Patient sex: F
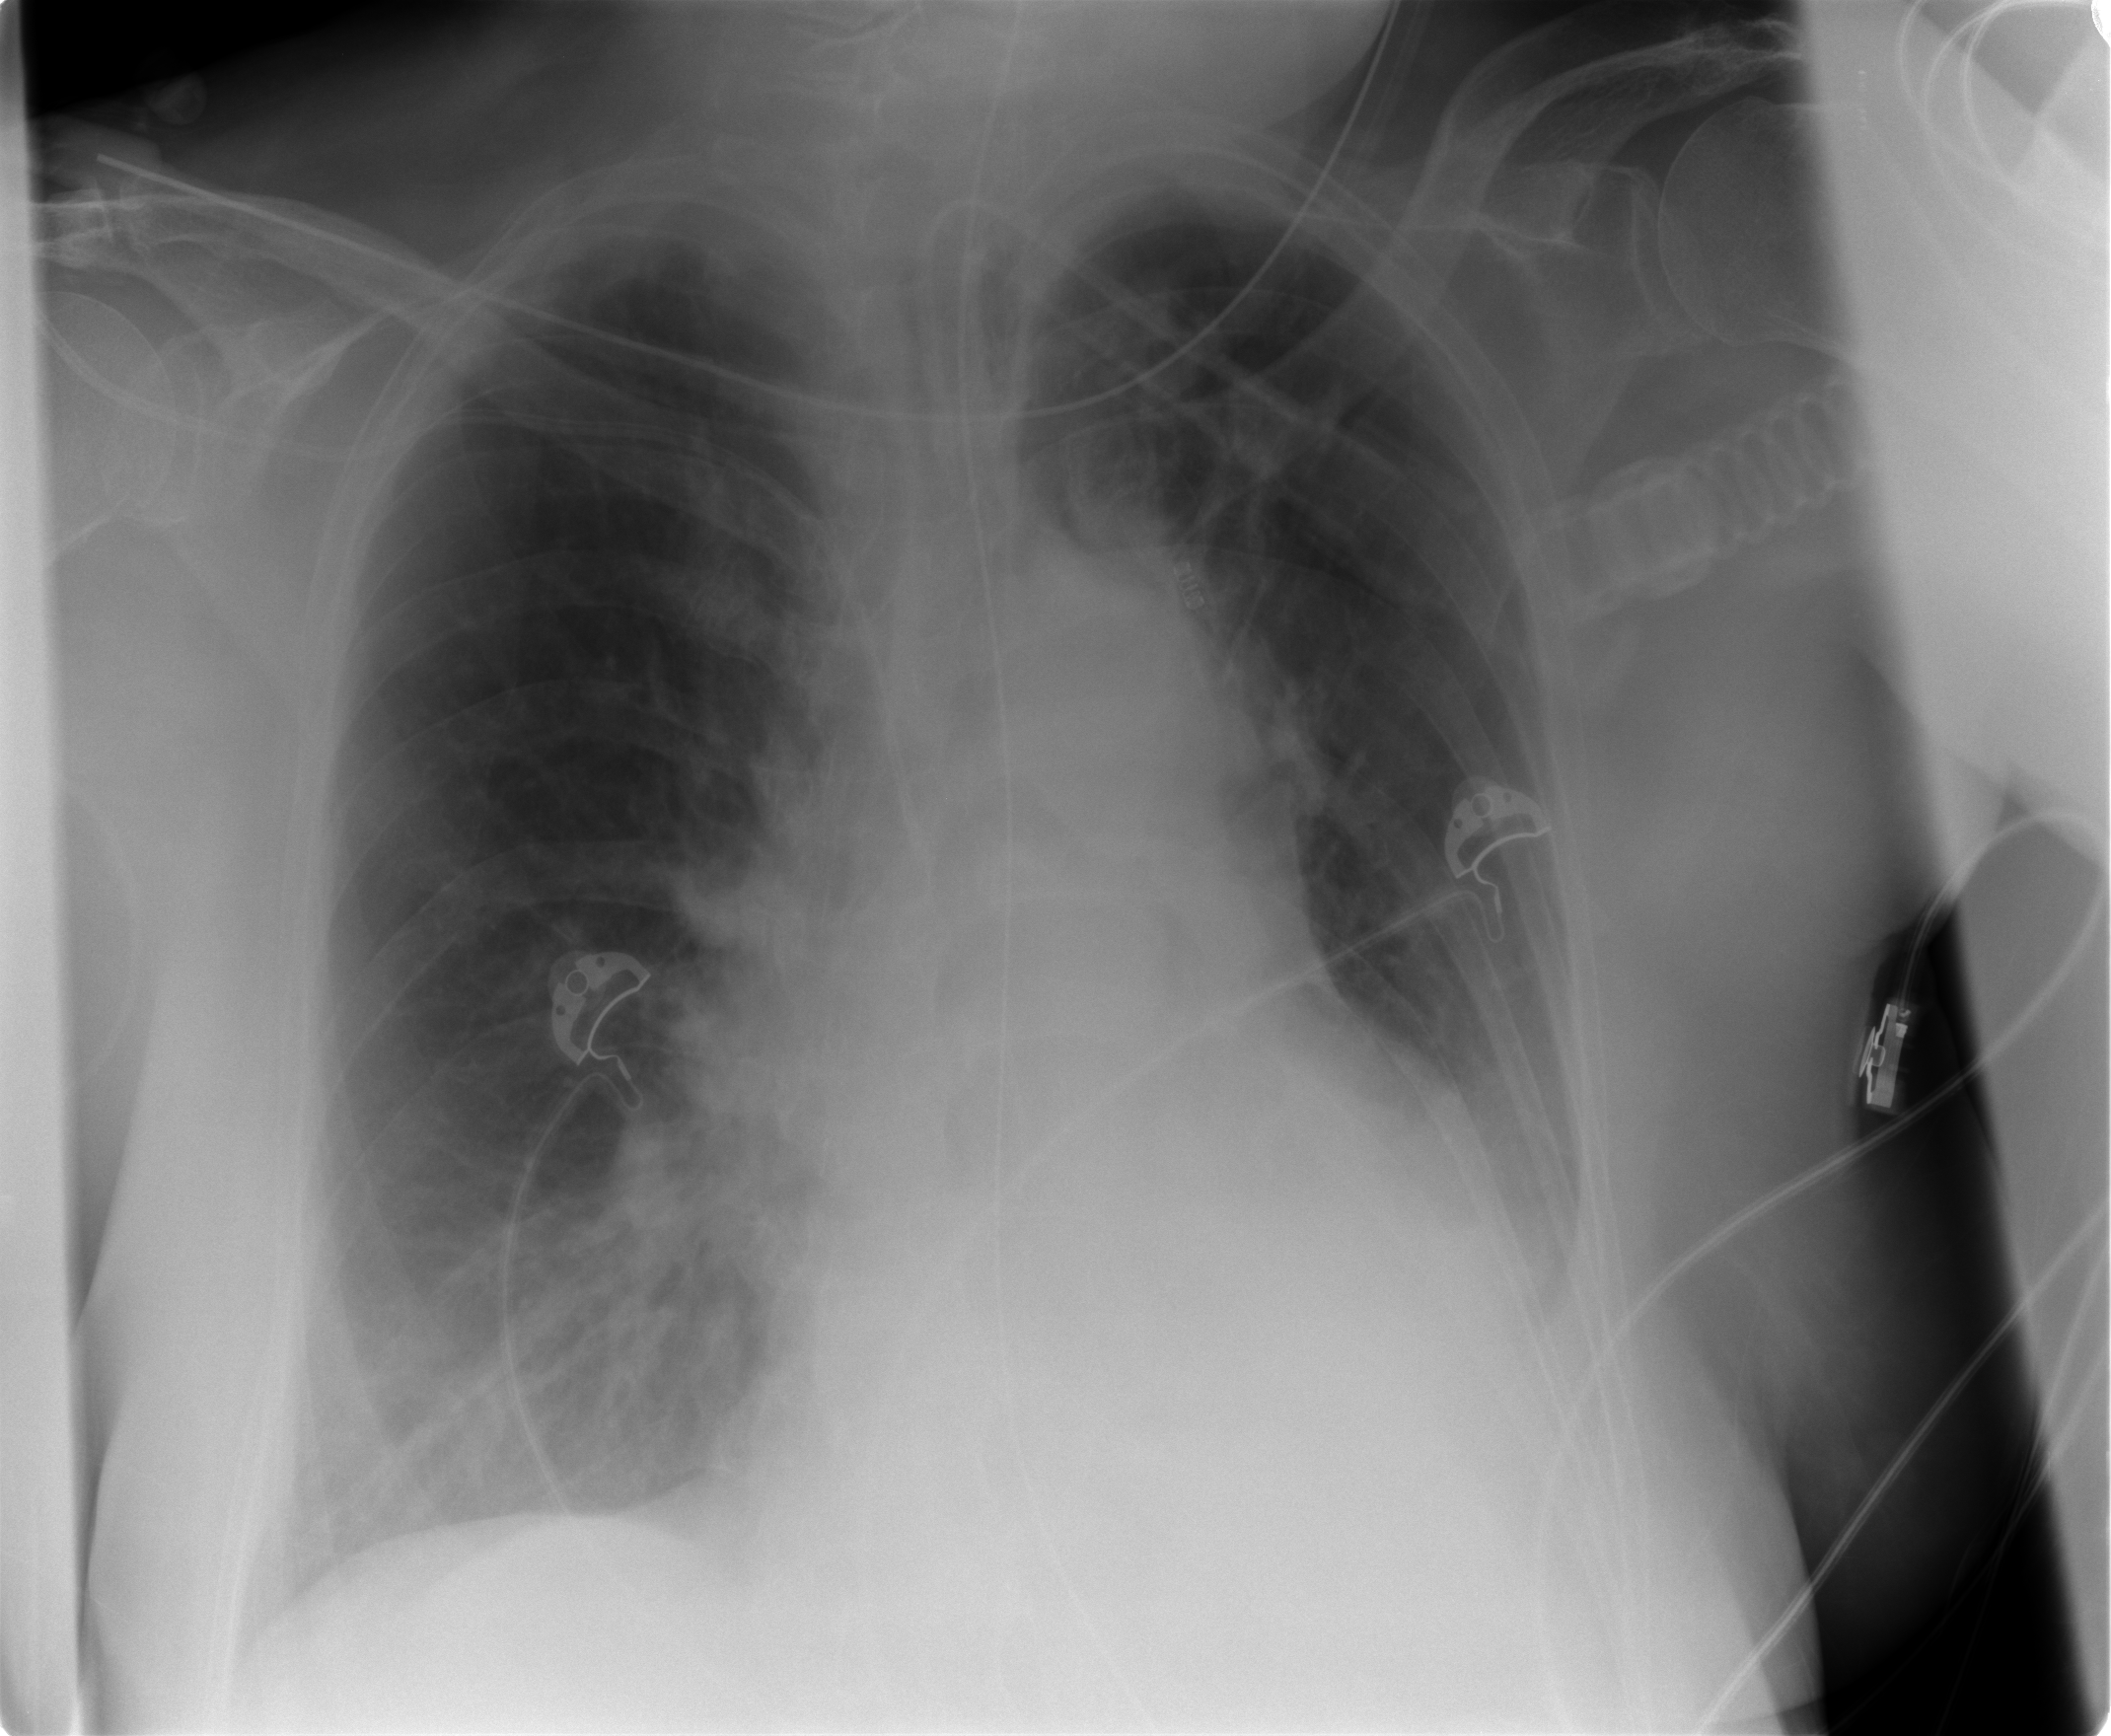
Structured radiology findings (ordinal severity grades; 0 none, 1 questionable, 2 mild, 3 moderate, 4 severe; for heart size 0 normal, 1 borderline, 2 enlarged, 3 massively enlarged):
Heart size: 2
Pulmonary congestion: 2
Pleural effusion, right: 0
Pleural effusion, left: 2
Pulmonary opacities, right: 2
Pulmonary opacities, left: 0
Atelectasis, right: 0
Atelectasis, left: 0